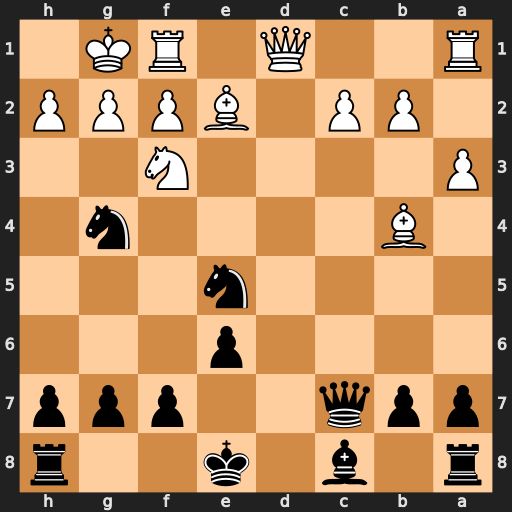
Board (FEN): r1b1k2r/ppq2ppp/4p3/4n3/1B4n1/P4N2/1PP1BPPP/R2Q1RK1
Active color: b
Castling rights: kq
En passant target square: -
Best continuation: Nxf3+ gxf3 Qxh2#